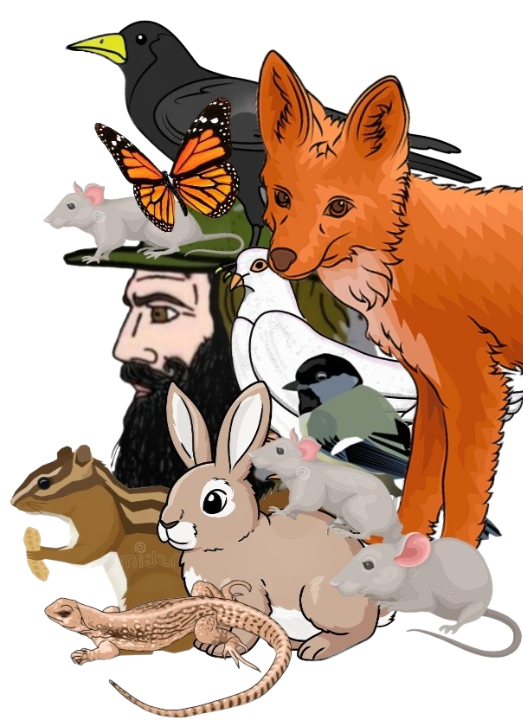
Label: 4_Yes_Chad